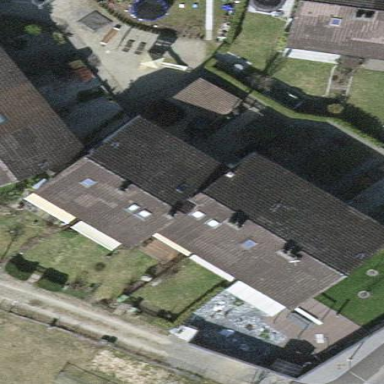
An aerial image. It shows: Terrace building with gabled roof oriented across.